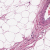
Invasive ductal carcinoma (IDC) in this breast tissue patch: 0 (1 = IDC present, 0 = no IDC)